Aerial crown-view tile of a tropical tree (Barro Colorado Island, Panama), acquired 20250818:
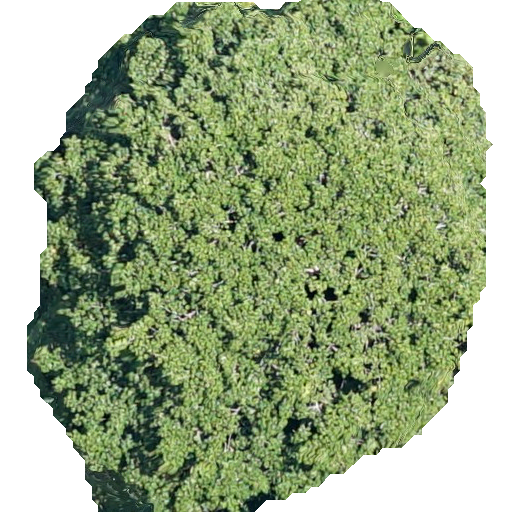
Species: Sterculia apetala
GBIF accepted scientific name: Sterculia apetala
Crown area: 283.553 m²